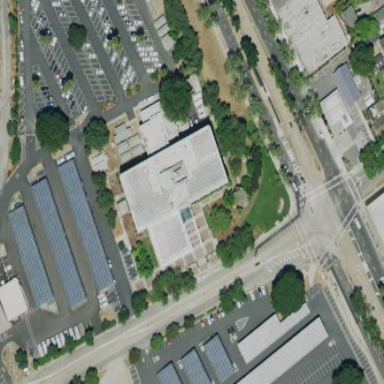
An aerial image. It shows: Police building.